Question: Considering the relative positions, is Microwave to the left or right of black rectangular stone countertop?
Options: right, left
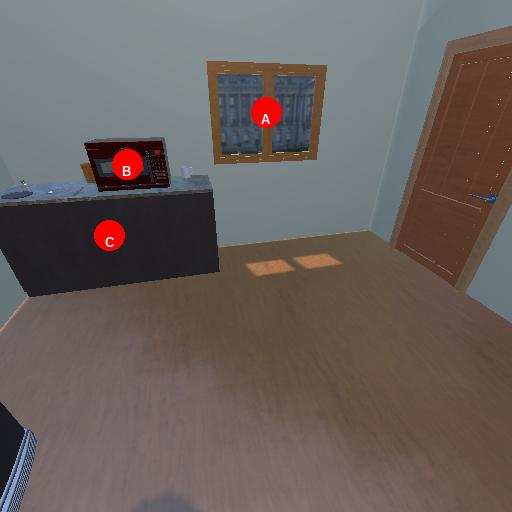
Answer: right